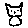
Label: cat